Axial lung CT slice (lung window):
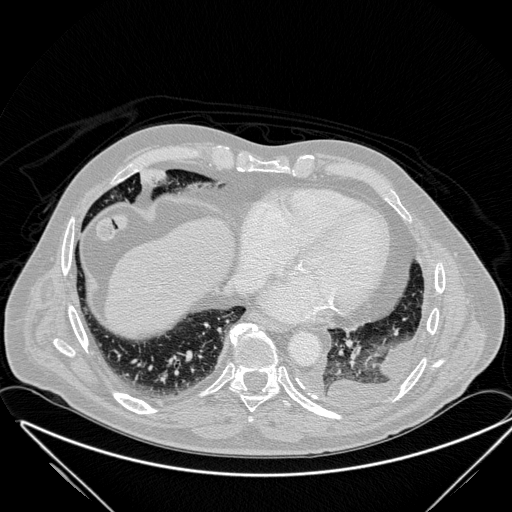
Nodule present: no